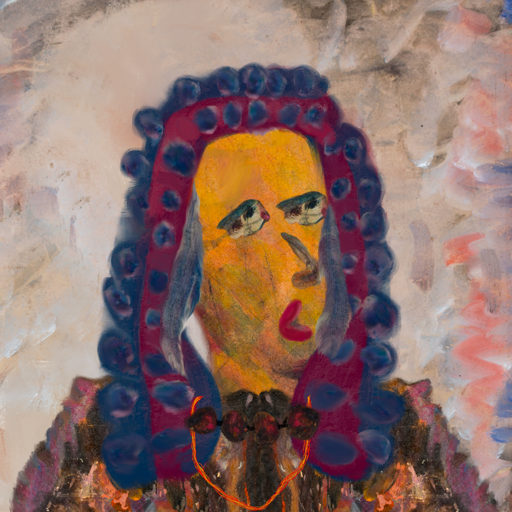
Background: Roy_Bahadur, Head And Neck Side: Gypsy_Mother, Face Side: Pipe, Bust: Gypsy_Queen, Hair Side: Hill_Girl, Head Accessory: Blank, Second Necklace: Gypsy_Mother_2, Necklace: Mosgoul, Baby: Blank